Aerial crown-view tile of a tropical tree (Barro Colorado Island, Panama), acquired 20250818:
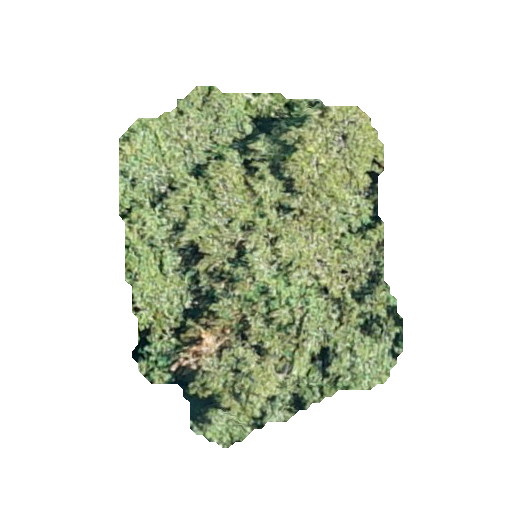
Species: Chrysophyllum cainito
GBIF accepted scientific name: Chrysophyllum cainito
Crown area: 112.205 m²